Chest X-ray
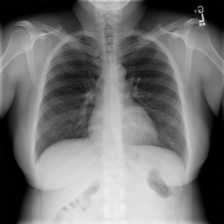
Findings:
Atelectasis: negative
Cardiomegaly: negative
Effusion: negative
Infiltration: negative
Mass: negative
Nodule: negative
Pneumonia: negative
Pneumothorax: negative
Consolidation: negative
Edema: negative
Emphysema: negative
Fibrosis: negative
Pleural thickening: negative
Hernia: negative